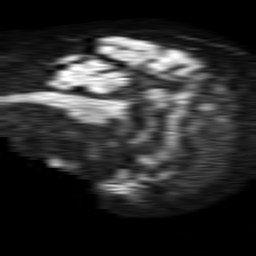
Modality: TRACE
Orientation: sagittal
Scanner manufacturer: philips
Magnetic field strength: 1.5 T
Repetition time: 4.6 s
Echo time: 0.08631 s